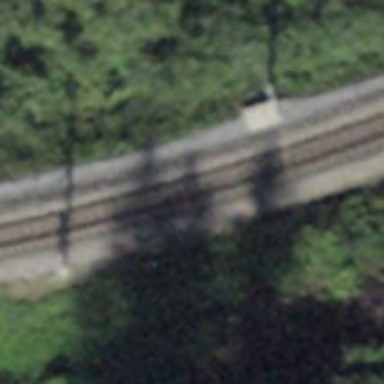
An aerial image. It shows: Narrow-gauge railway with electrified contact line.